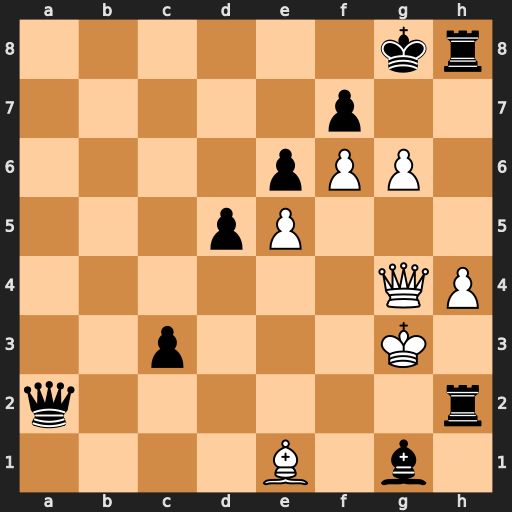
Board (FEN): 6kr/5p2/4pPP1/3pP3/6QP/2p3K1/q6r/4B1b1
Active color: w
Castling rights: -
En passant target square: -
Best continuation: gxf7+ Kxf7 Qg7+ Ke8 Qe7#